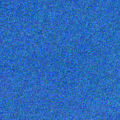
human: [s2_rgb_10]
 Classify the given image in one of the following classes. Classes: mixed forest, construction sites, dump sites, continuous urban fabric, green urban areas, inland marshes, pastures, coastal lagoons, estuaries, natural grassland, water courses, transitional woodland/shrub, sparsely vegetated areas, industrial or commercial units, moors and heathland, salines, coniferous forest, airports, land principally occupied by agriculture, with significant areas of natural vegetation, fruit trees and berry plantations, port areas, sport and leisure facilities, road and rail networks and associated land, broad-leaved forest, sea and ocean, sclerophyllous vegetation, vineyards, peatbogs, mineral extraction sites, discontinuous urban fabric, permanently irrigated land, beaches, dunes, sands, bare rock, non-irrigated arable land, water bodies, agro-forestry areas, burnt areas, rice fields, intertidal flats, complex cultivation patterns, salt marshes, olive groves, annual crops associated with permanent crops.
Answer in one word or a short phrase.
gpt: sea and ocean